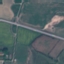
Land use / land cover: Highway